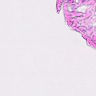
Metastatic tissue present: no